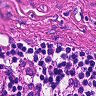
Metastatic tissue present: no